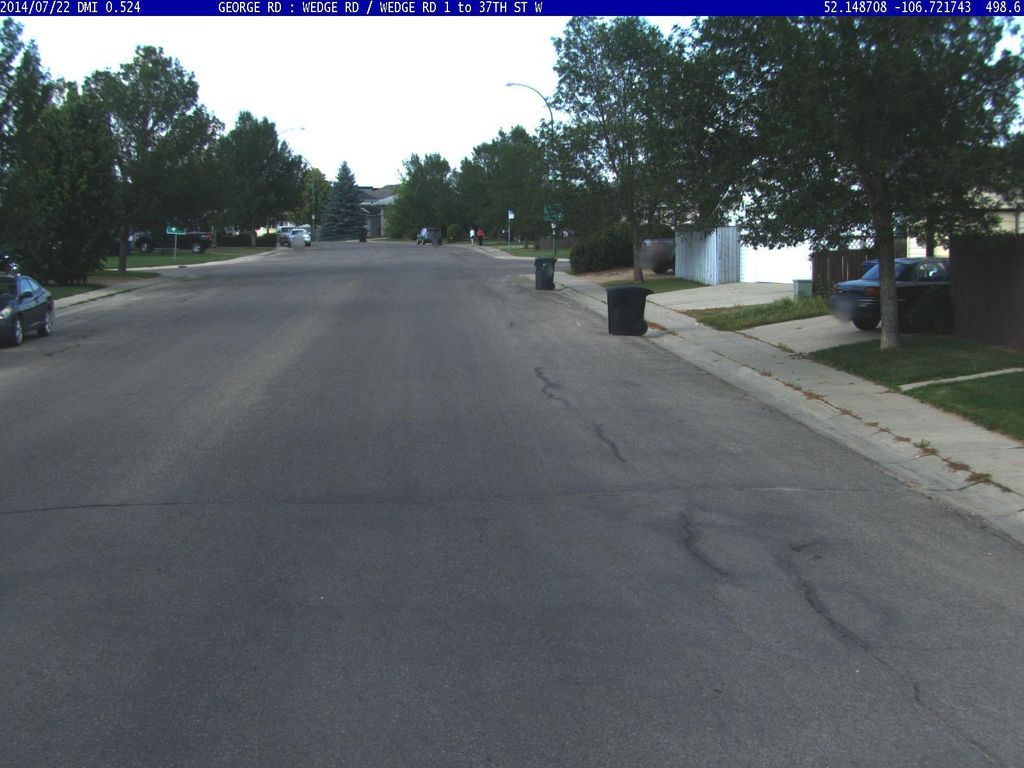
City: saskatoon